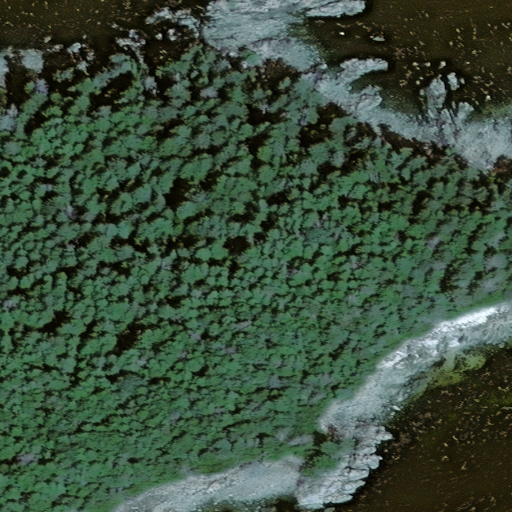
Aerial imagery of island in Alaska named Torsar Island containing only unknown